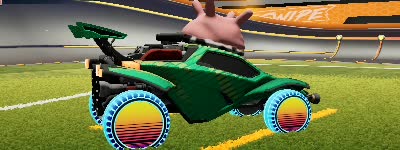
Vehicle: octane